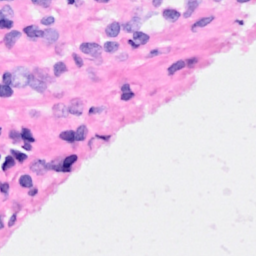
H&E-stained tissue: Breast